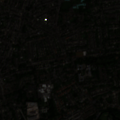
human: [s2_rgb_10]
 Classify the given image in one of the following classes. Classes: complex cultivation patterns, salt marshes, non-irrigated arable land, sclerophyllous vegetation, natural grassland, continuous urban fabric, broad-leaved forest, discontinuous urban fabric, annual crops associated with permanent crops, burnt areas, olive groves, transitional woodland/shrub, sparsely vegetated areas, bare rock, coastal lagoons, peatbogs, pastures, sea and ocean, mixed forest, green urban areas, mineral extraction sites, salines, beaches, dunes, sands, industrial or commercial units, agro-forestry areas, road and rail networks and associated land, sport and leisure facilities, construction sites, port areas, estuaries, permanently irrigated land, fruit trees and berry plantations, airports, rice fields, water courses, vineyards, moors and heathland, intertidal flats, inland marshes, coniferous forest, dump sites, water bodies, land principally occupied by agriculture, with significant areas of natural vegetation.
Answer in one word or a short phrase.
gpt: discontinuous urban fabric